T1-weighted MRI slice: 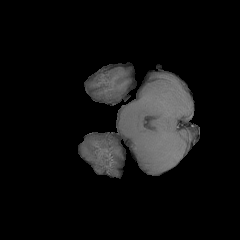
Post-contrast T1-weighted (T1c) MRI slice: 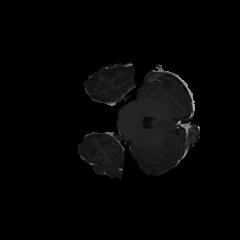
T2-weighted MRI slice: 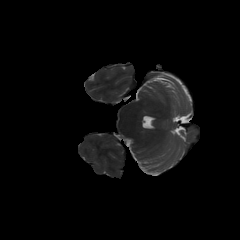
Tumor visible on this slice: no